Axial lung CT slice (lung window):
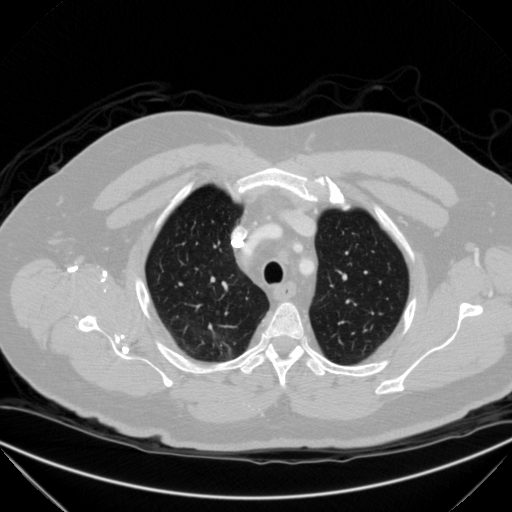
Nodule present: no